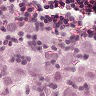
Metastatic tissue present: yes